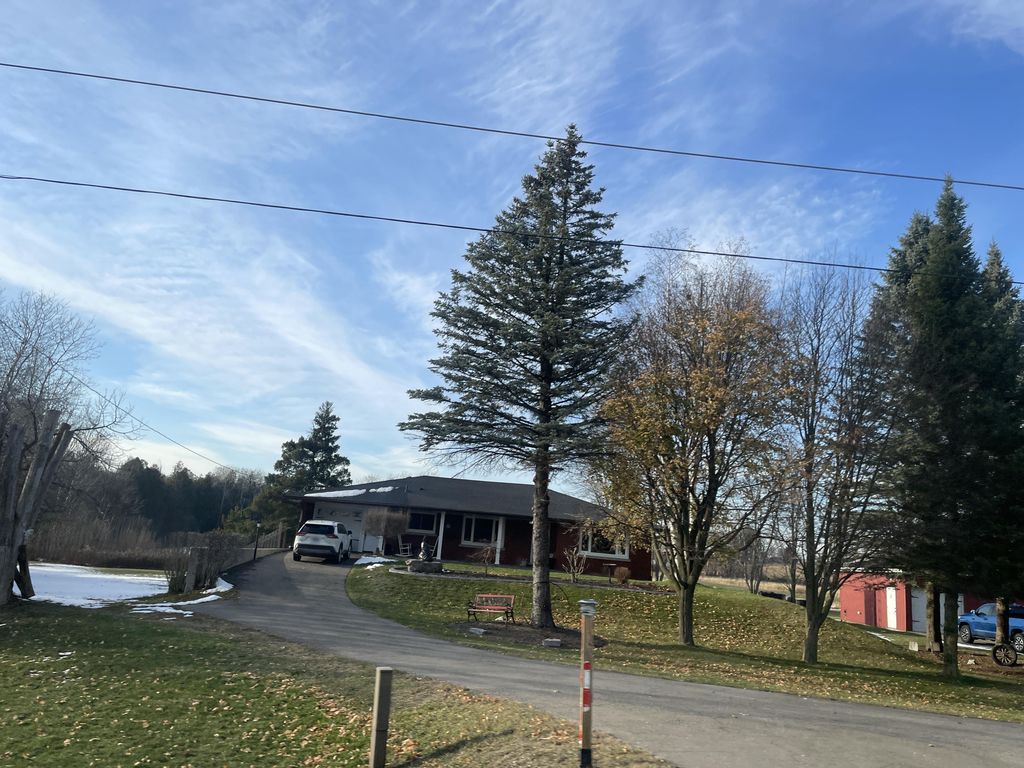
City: kitchener-waterloo